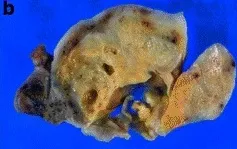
Gross findings and microscopic findings of case 1. C; A hematoxylin and eosin-stained section shows scattered islands of invasive squamous cell carcinoma (x 200).
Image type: pathology (h&e)